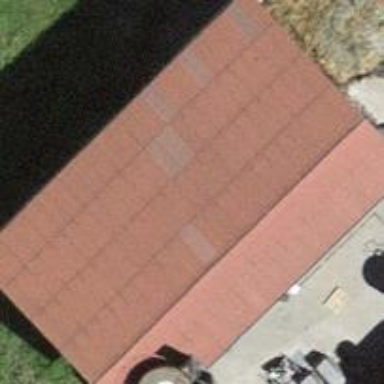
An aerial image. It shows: Farm auxiliary building.